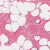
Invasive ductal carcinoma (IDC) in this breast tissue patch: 0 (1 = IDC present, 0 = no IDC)